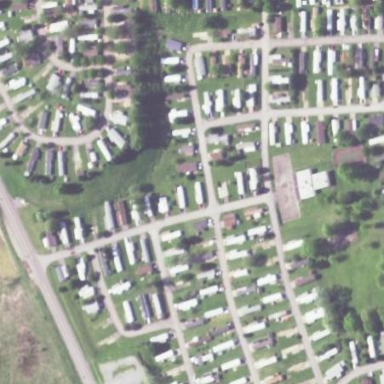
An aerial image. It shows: Residential area known as trailer park.